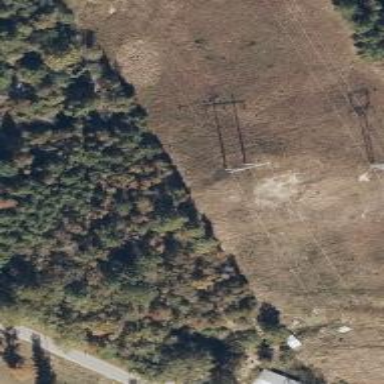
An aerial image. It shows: H-frame power tower with distinctive design.